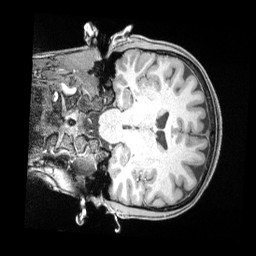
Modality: T1w
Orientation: coronal
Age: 36
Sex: female
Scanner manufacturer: siemens
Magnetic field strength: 3 T
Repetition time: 2 s
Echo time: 0.00211 s